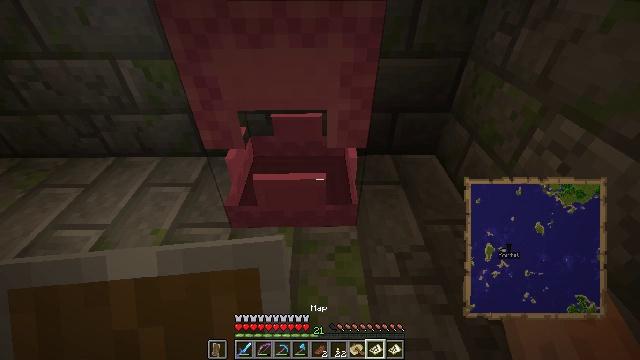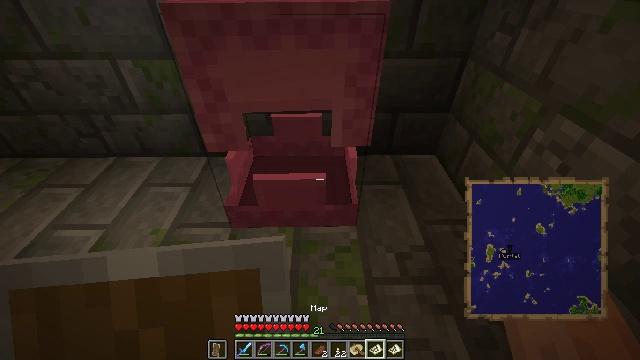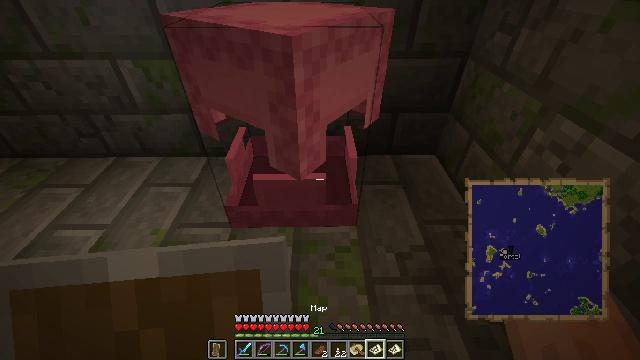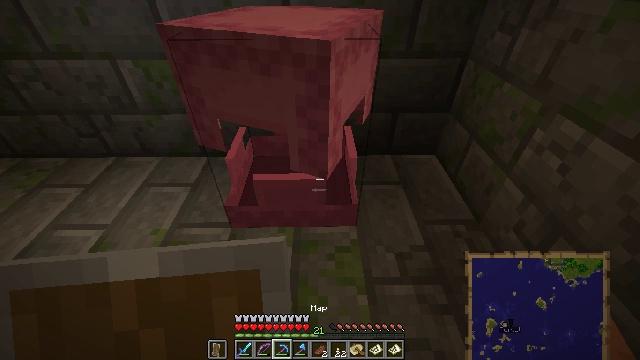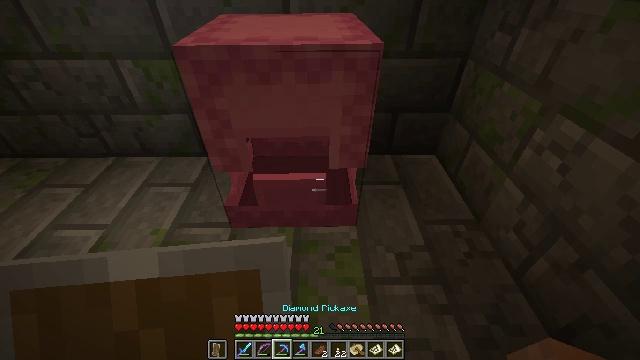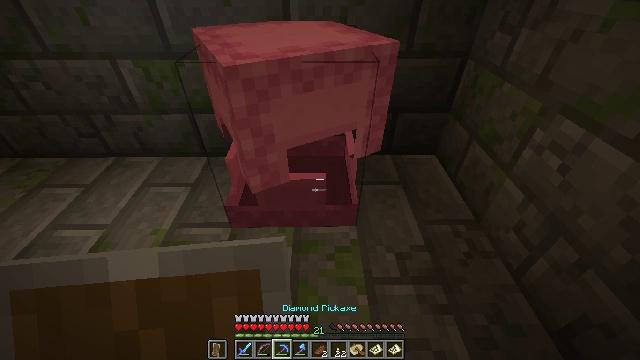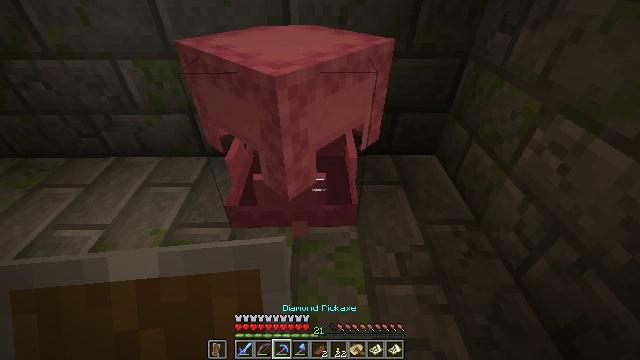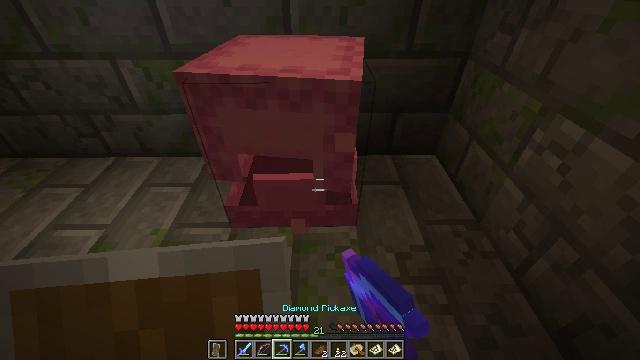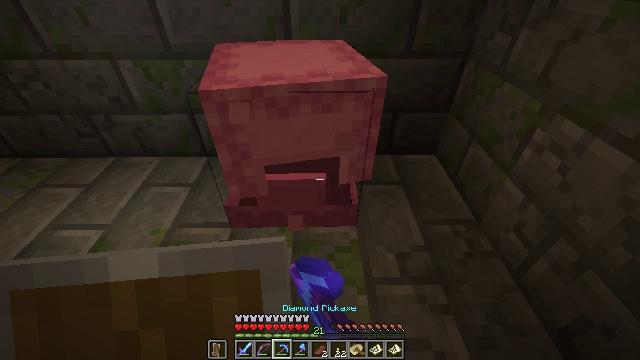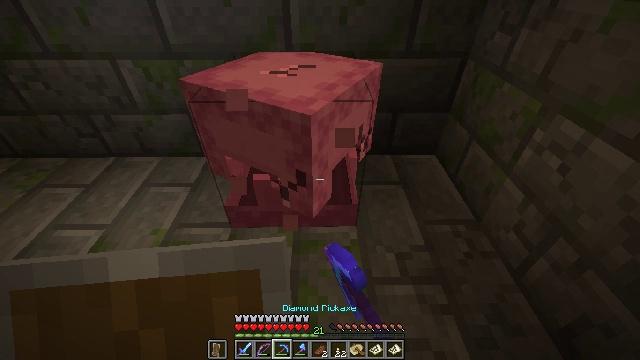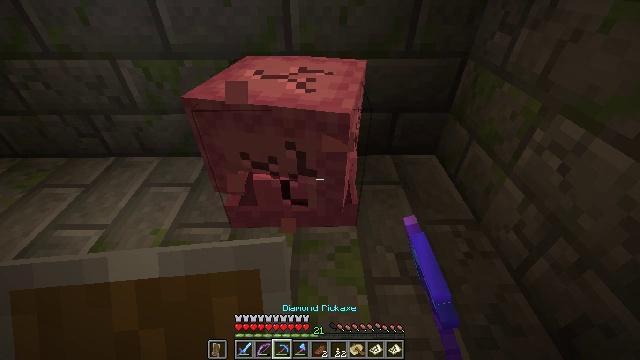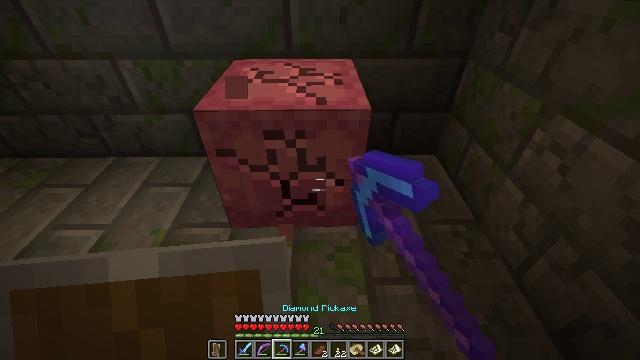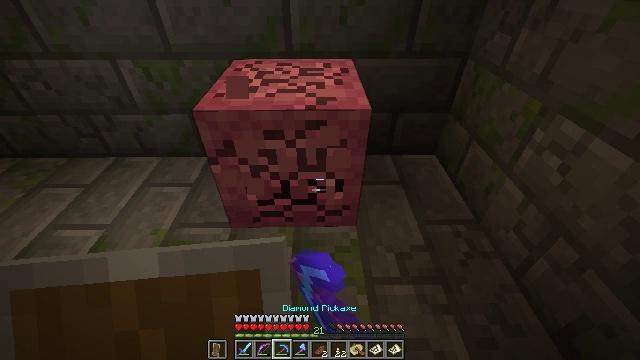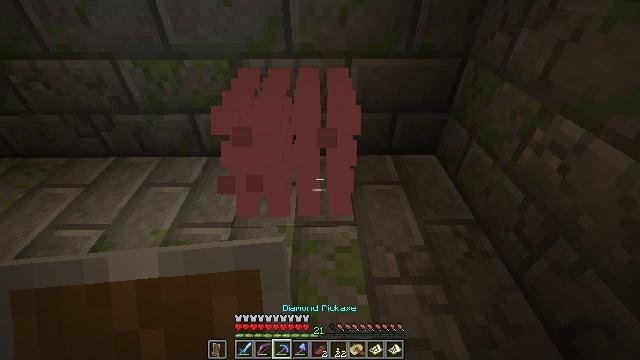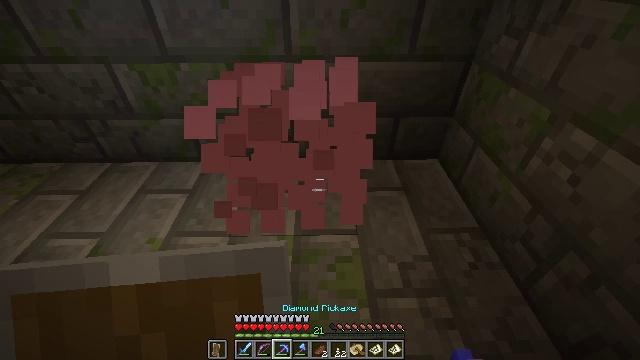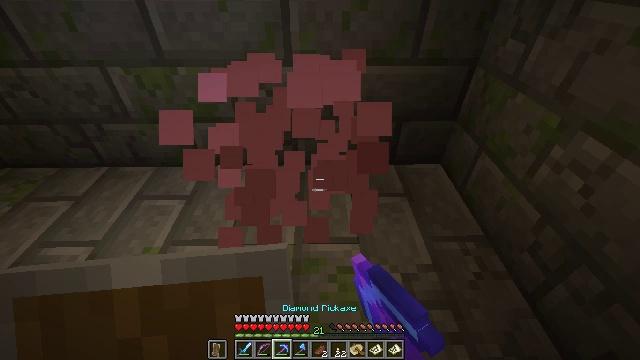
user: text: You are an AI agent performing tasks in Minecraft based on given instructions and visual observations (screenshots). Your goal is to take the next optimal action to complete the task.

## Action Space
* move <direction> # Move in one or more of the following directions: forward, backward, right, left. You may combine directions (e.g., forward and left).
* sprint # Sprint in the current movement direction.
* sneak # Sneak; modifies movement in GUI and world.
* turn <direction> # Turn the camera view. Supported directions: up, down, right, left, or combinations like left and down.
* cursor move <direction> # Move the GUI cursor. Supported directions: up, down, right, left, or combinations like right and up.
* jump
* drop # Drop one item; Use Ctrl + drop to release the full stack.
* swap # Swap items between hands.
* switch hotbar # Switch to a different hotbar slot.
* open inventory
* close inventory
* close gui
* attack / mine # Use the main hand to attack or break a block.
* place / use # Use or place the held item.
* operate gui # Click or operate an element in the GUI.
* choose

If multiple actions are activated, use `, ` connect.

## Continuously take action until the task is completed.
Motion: motion action
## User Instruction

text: Remove the pink shulker box from its place.
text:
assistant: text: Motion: no_op
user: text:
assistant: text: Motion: no_op
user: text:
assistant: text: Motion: switch to hotbar 3
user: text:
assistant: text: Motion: switch to hotbar 3
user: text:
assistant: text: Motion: no_op
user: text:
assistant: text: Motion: attack / mine
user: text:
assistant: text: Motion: attack / mine
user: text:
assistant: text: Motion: attack / mine
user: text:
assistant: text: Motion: attack / mine
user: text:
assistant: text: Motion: attack / mine
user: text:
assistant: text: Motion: attack / mine
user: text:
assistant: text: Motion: attack / mine
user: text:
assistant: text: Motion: attack / mine
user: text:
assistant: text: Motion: move forward, attack / mine
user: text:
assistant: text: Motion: move forward, attack / mine
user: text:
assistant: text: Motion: move forward and move right, turn left and down, attack / mine
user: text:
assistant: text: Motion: move forward and move right, turn left and down, attack / mine
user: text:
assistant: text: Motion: no_op